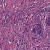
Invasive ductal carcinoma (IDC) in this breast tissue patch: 1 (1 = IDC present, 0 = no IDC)